Question: I'm modifying and old app and I found a big bug. I'm in Spain and this app is reading some files here which contain a date in a UTC string format, and is needed to be converted.
The string value is already converted to local time with 'CDate' due to the format:
'"yyyy-MM-yyTHH:mmZ"'
But the code here converts again the date to a local value with '.ToLocalTime', presumably making the time change again to a incorrect value.
The strange fact occurs now, where the var is taking the correct value, but the code is not returning that. In the "Inspection" secion in the Visual Studio you can see that the result should be 0, not 22 (hour 0 of next day).

What is happening here?
The app is reading a XML file, and in this point is reading this:
'''
<IntervaloTiempo v="2013-10-26T19:33Z/2013-10-26T22:00Z"/>
'''
The code is the one shown in the screenshot:
'''
Valor = Split(.Value, "/")
dtUTC = CDate(Valor(0))
iHoraIn = Hour(dtUTC.ToLocalTime().AddHours(1))
'''
I corrected the code with this, and the app is working the same way:
'''
iHoraIn = dtUTC.AddHours(1).Hour
'''
Since it looks that my post is difficult to understand as seen in comments, I'll try clarify on some things.
I'm using Visual Studio 2005 with .NET Framework 2.0.
The value in 'dtUTC' is converted to local time and its value, as you can see in the screenshot, is '21:33', which should return '22' with 'AddHour(1).Hour'.
When using 'dtUTC.ToLocalTime()' its hour should be converted to '23:33' value, which should return '0' with 'AddHour(1).Hour'.
As you can see in the "Inspection" window, that is the behaviour. The problem is, the final value of the var 'iHoraIn' is '22', which is correct, but the code is not.
Actually, changing the code to just deleting the 'ToLocalTime()' part makes the final value the same.
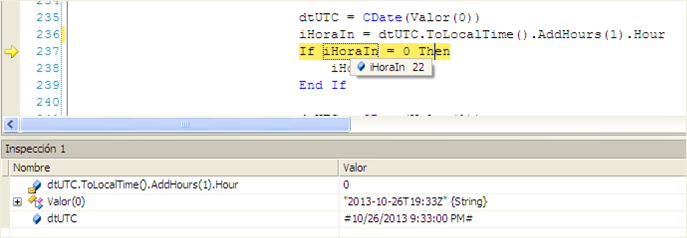
Answer: In Version 2.0 of the .Net framework, Microsoft introduced the <URL>. The different kinds are as follows:
'''
Local
Unspecified
Utc
'''
Every 'Date' (the underlying CLR type is 'DateTime') object has the 'Kind' property, which specifies what kind of date that object is. That is, it specifies whether the date value is local, UTC, or unknown.
If a 'Date' object has 'Kind = Local', then no conversion is performed when the 'ToLocalTime' function is called. From the <URL>, emphasis is mine:
When you use 'CDate', the resulting 'Kind' is 'Local'. This means that when you call 'ToLocal' on it, no conversion takes place:
'''
Dim valor = "2013-10-26T19:33Z"
Dim dtUTC = CDate(valor)
' dtUTC.Kind is Local
' The following does not do any conversion
Dim dtLocal = dtUTC.ToLocal()
'''
This example shows what happens when you use 'CDate', and what happens when the 'Kind' is explicitly set. The first two code blocks are equivalent - 'CDate' creates a 'Local' date. The third block shows what happens when you specify a UTC date.
'''
Sub Main()
Dim valor = "2013-10-26T19:33Z"
Dim dtUTC = CDate(valor)
Dim dtLocal = dtUTC.ToLocalTime()
Dim iHoraIn = Hour(dtLocal.AddHours(1))
Dim kind = dtUTC.Kind
printDate(dtUTC, dtLocal, iHoraIn, kind)
Dim dtUTC2 = DateTime.SpecifyKind(dtUTC, DateTimeKind.Local)
Dim dtLocal2 = dtUTC2.ToLocalTime()
Dim iHoraIn2 = Hour(dtLocal2.AddHours(1))
Dim kind2 = dtUTC2.Kind
printDate(dtUTC2, dtLocal2, iHoraIn2, kind2)
Dim dtUTC3 = DateTime.SpecifyKind(dtUTC, DateTimeKind.Utc)
Dim dtLocal3 = dtUTC3.ToLocalTime()
Dim iHoraIn3 = Hour(dtLocal3.AddHours(1))
Dim kind3 = dtUTC3.Kind
printDate(dtUTC3, dtLocal3, iHoraIn3, kind3)
End Sub
Sub printDate(ByVal dtUtc, ByVal dtLocal, ByVal hora, ByVal utcKind)
System.Console.WriteLine("UTC: {0}, UTC KIND: {1}, LOCAL: {2}, HORA: {3}", dtUtc, utcKind, dtLocal, hora)
End Sub
'''
The above produces this output:
'''
UTC: 2013-10-26 09:33:00 PM, UTC KIND: Local, LOCAL: 2013-10-26 09:33:00 PM, HORA: 22
UTC: 2013-10-26 09:33:00 PM, UTC KIND: Local, LOCAL: 2013-10-26 09:33:00 PM, HORA: 22
UTC: 2013-10-26 09:33:00 PM, UTC KIND: Utc, LOCAL: 2013-10-26 11:33:00 PM, HORA: 0
'''
So what you are seeing is not a bug - it is expected behavior. You are trying to convert what you think is a UTC Date; however in reality it is really a local date.
I believe what you are expecting to see is what happens in the third code block above. It creates a UTC date and converts it to local time.